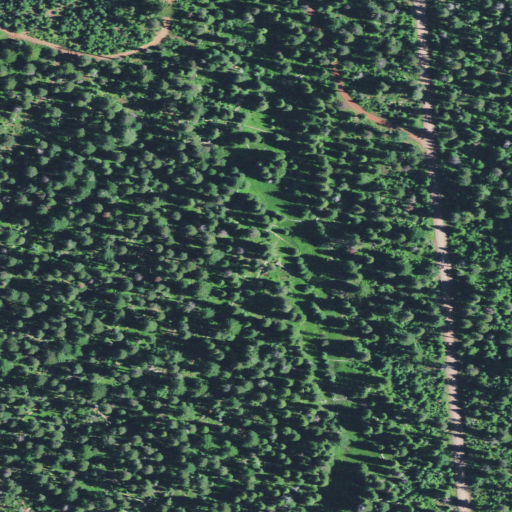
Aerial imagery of plain(s) in Oregon named Parker Meadows containing evergreen forest and woody wetlands